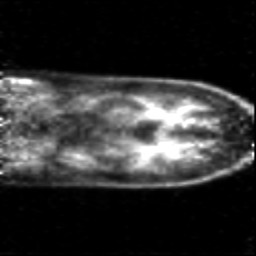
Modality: PET
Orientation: coronal
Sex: female
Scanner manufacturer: siemens